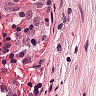
Metastatic tissue present: no